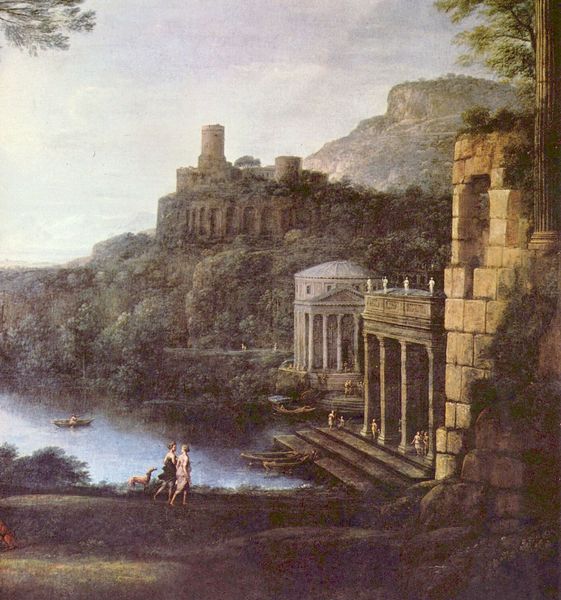
Titel: Landschaft mit der Nymphe Egeria und König Numa
Künstler: Claude Lorrain
Standort: Napoli
Institution: Galleria Nazionale di Capodimonte
Schlagwörter: baum, berg, blau, dunkel, felsen, gemälde, himmel, mann, meer, schatten, wasser, wolken, bäume, fluss, frauen, gelb, grün, landschaft, menschen, mädchen, ocker, see, ufer, braun, frau, grau, hell, hintergrund, licht, marmor, männer, säule, säulen, ausblick, gebäude, hund, rot, schloss, tiere, weg, wolke, malerei, architektur, mensch, stein, steine, öl, stamm, strauch, brücke, busch, büsche, gebüsch, gewässer, land, klassizismus, paar, personen, person, wald, boot, boote, kahn, rund, turm, schiff, düster, ansicht, italien, berge, gebirge, giebel, mauer, steinmauer, idylle, spazieren, figuren, kuppel, romantik, treppe, treppen, stufen, ruine, antike, burg, türme, palast, ideal, festung, ruinen, pantheon, gemäuer, quader, statuen, anwesen, romantisch, antik, götter, griechenland, poussin, tempel, rundtempel, tholos, spaziergänger, arkadien, verehrung, bur, bauwerk, tympanon, rotunde, vorhalle, botte, blöcke, lorrain, ideale landschaft, runine, paa, tmepel, reanaissance, tepel, säulenvorhalle, klassizismaus, wuader